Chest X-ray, PA view. Patient: 69 years old, sex F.
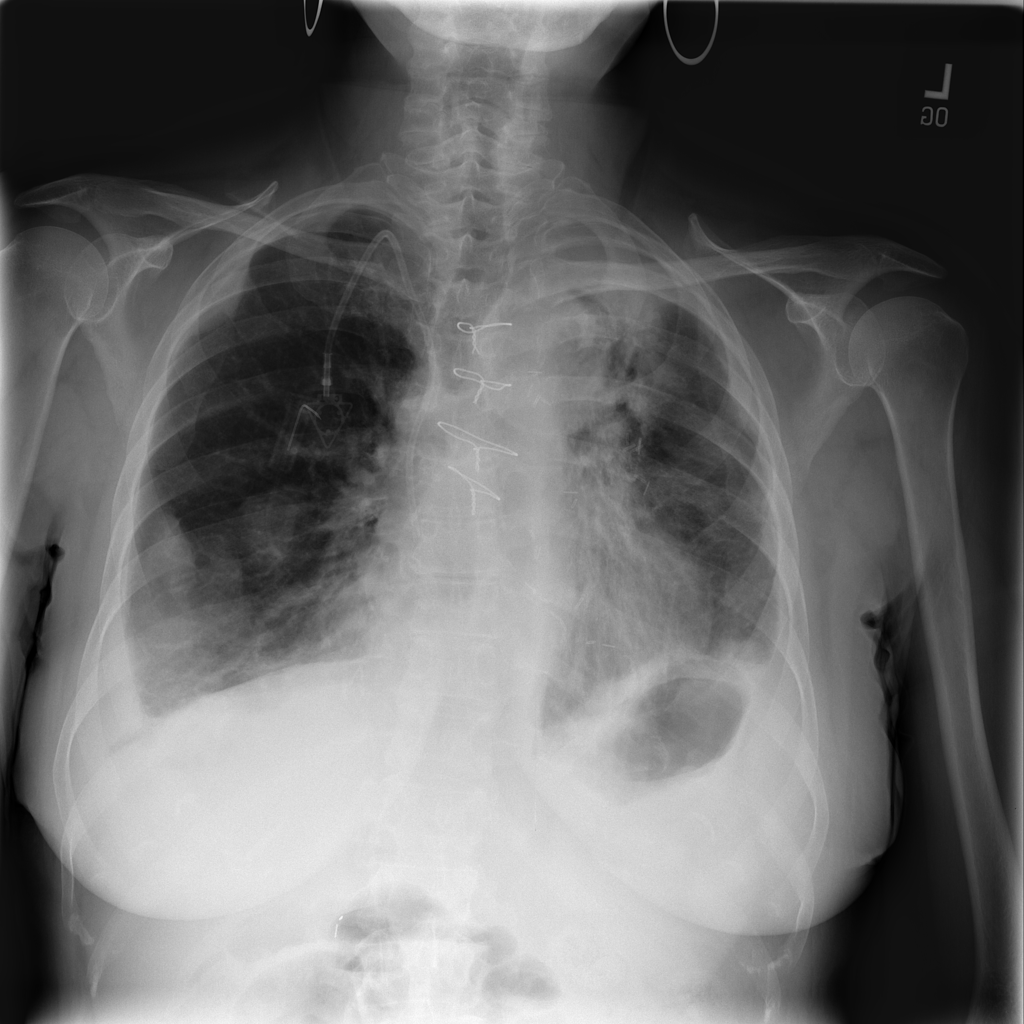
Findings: Atelectasis, Consolidation, Effusion, Infiltration, Mass, Nodule